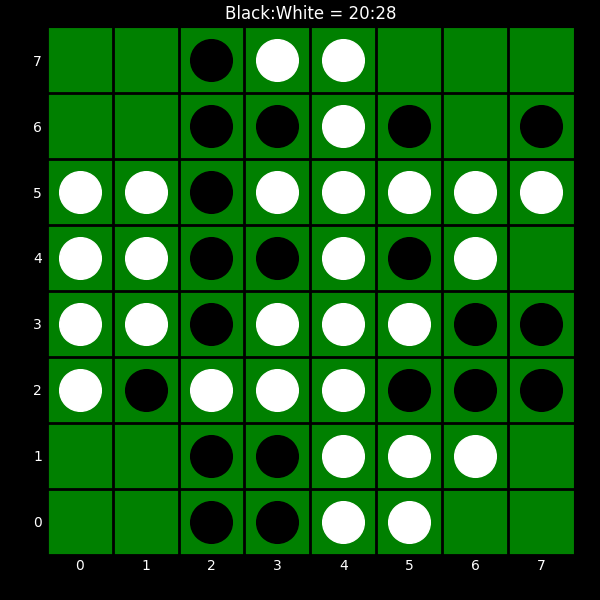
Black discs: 20
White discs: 28